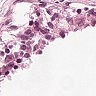
Metastatic tissue present: no